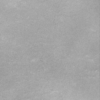
Label: dusty